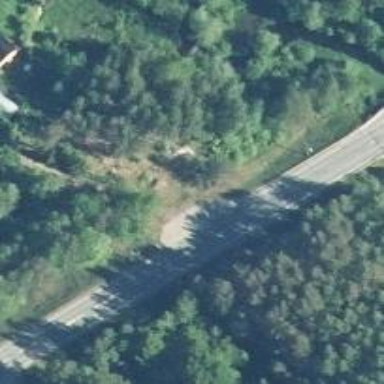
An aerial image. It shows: Asphalt road classified as trunk highway.